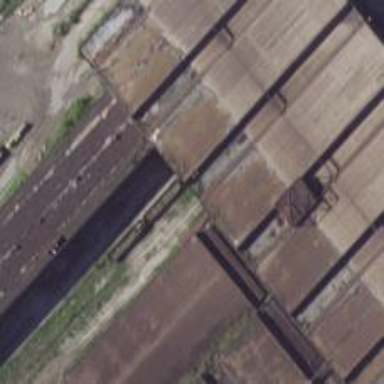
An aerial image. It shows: Abandoned railway.